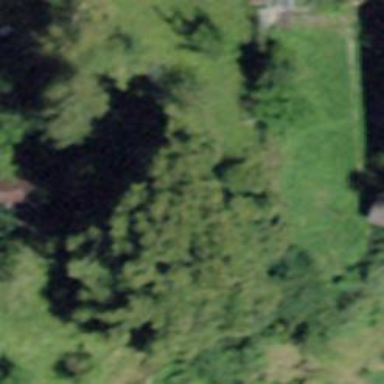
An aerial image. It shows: Beautiful tree in nature.